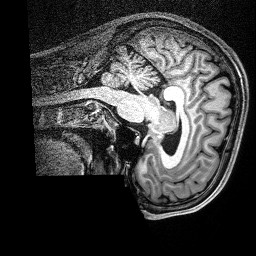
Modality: T1w
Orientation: sagittal
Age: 29
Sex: male
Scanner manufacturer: siemens
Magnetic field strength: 3 T
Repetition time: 2.8 s
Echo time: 0.00212 s